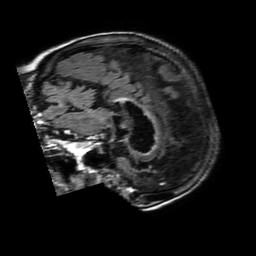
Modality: FLAIR
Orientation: sagittal
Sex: female
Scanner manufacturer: philips
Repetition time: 11 s
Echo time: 0.125 s